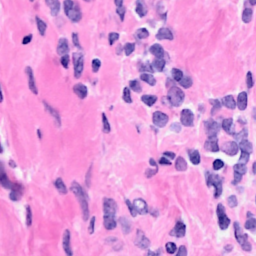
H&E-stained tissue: Breast